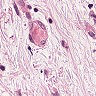
Metastatic tissue present: yes